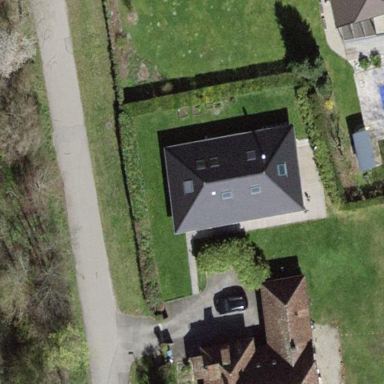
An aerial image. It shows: Simple and straightforward house.